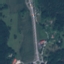
Land use / land cover class: Highway